Field crop: maize
Growth stage: 1
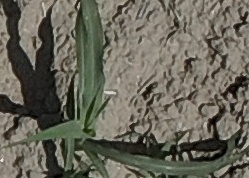
Species: sorghum